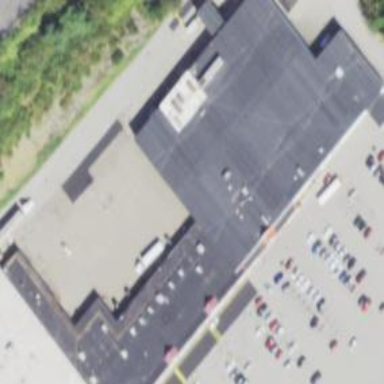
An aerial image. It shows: Supermarket.